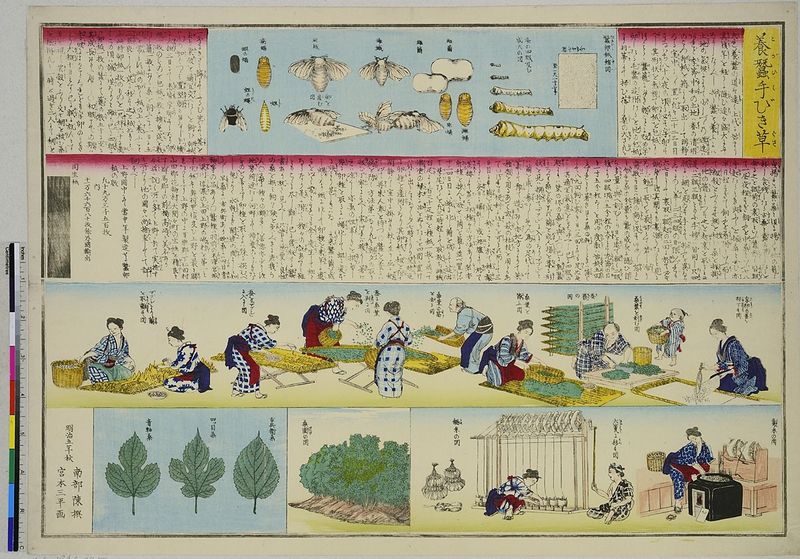
Titel: Seidenraupenzucht: Eine Anleitung
Künstler: Miyamoto Sanpei
Standort: Hamburg
Institution: Museum für Kunst und Gewerbe Hamburg
Schlagwörter: frauen, natur, stoff, blatt, pflanzen, seide, holzschnitt, schrift, arbeiten, vegetation, asien, druckgraphik, druckgrafik, insekten, schmetterling, fisch, zeit, gewebe, raupe, farbholzschnitt, werkzeuge, kokon, hieroglyphen, reproduktionen, druckerzeugnisse, maulbeerbaum, pflanzenabbildung, arbeitsgeräte, meiji, seidenherstellung, seidenspinner, maulbeerblatt